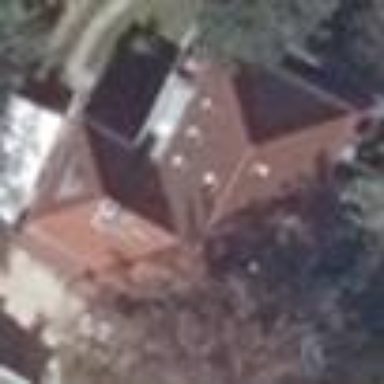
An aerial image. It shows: Detached building with mansard roof.